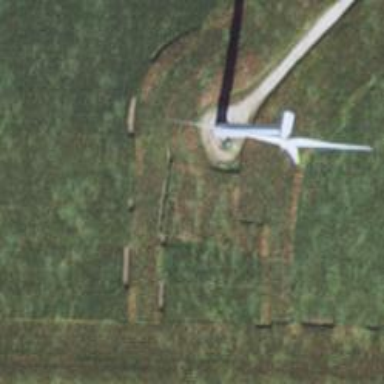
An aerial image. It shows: Wind turbine generator that utilizes wind as its source for generating electricity. It is of the horizontal axis type.